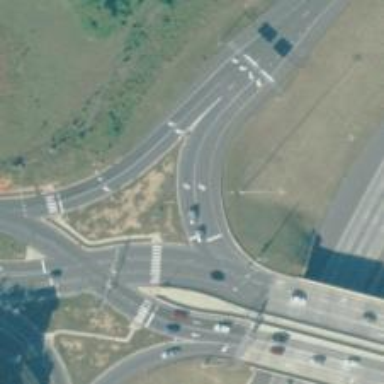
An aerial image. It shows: Motorway link at Diverging Diamond Interchange (DDI).